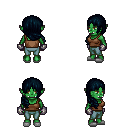
a pixel art fantasy rpg character, female body template, orc, green skin, brown pirate shirt, teal pants, raven right-swept hairstyle, metal gloves, white slippers, four views (front, back, left, right), 2x2 character sprite sheet, small pixel art, hard edges, no anti-aliasing